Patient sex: M
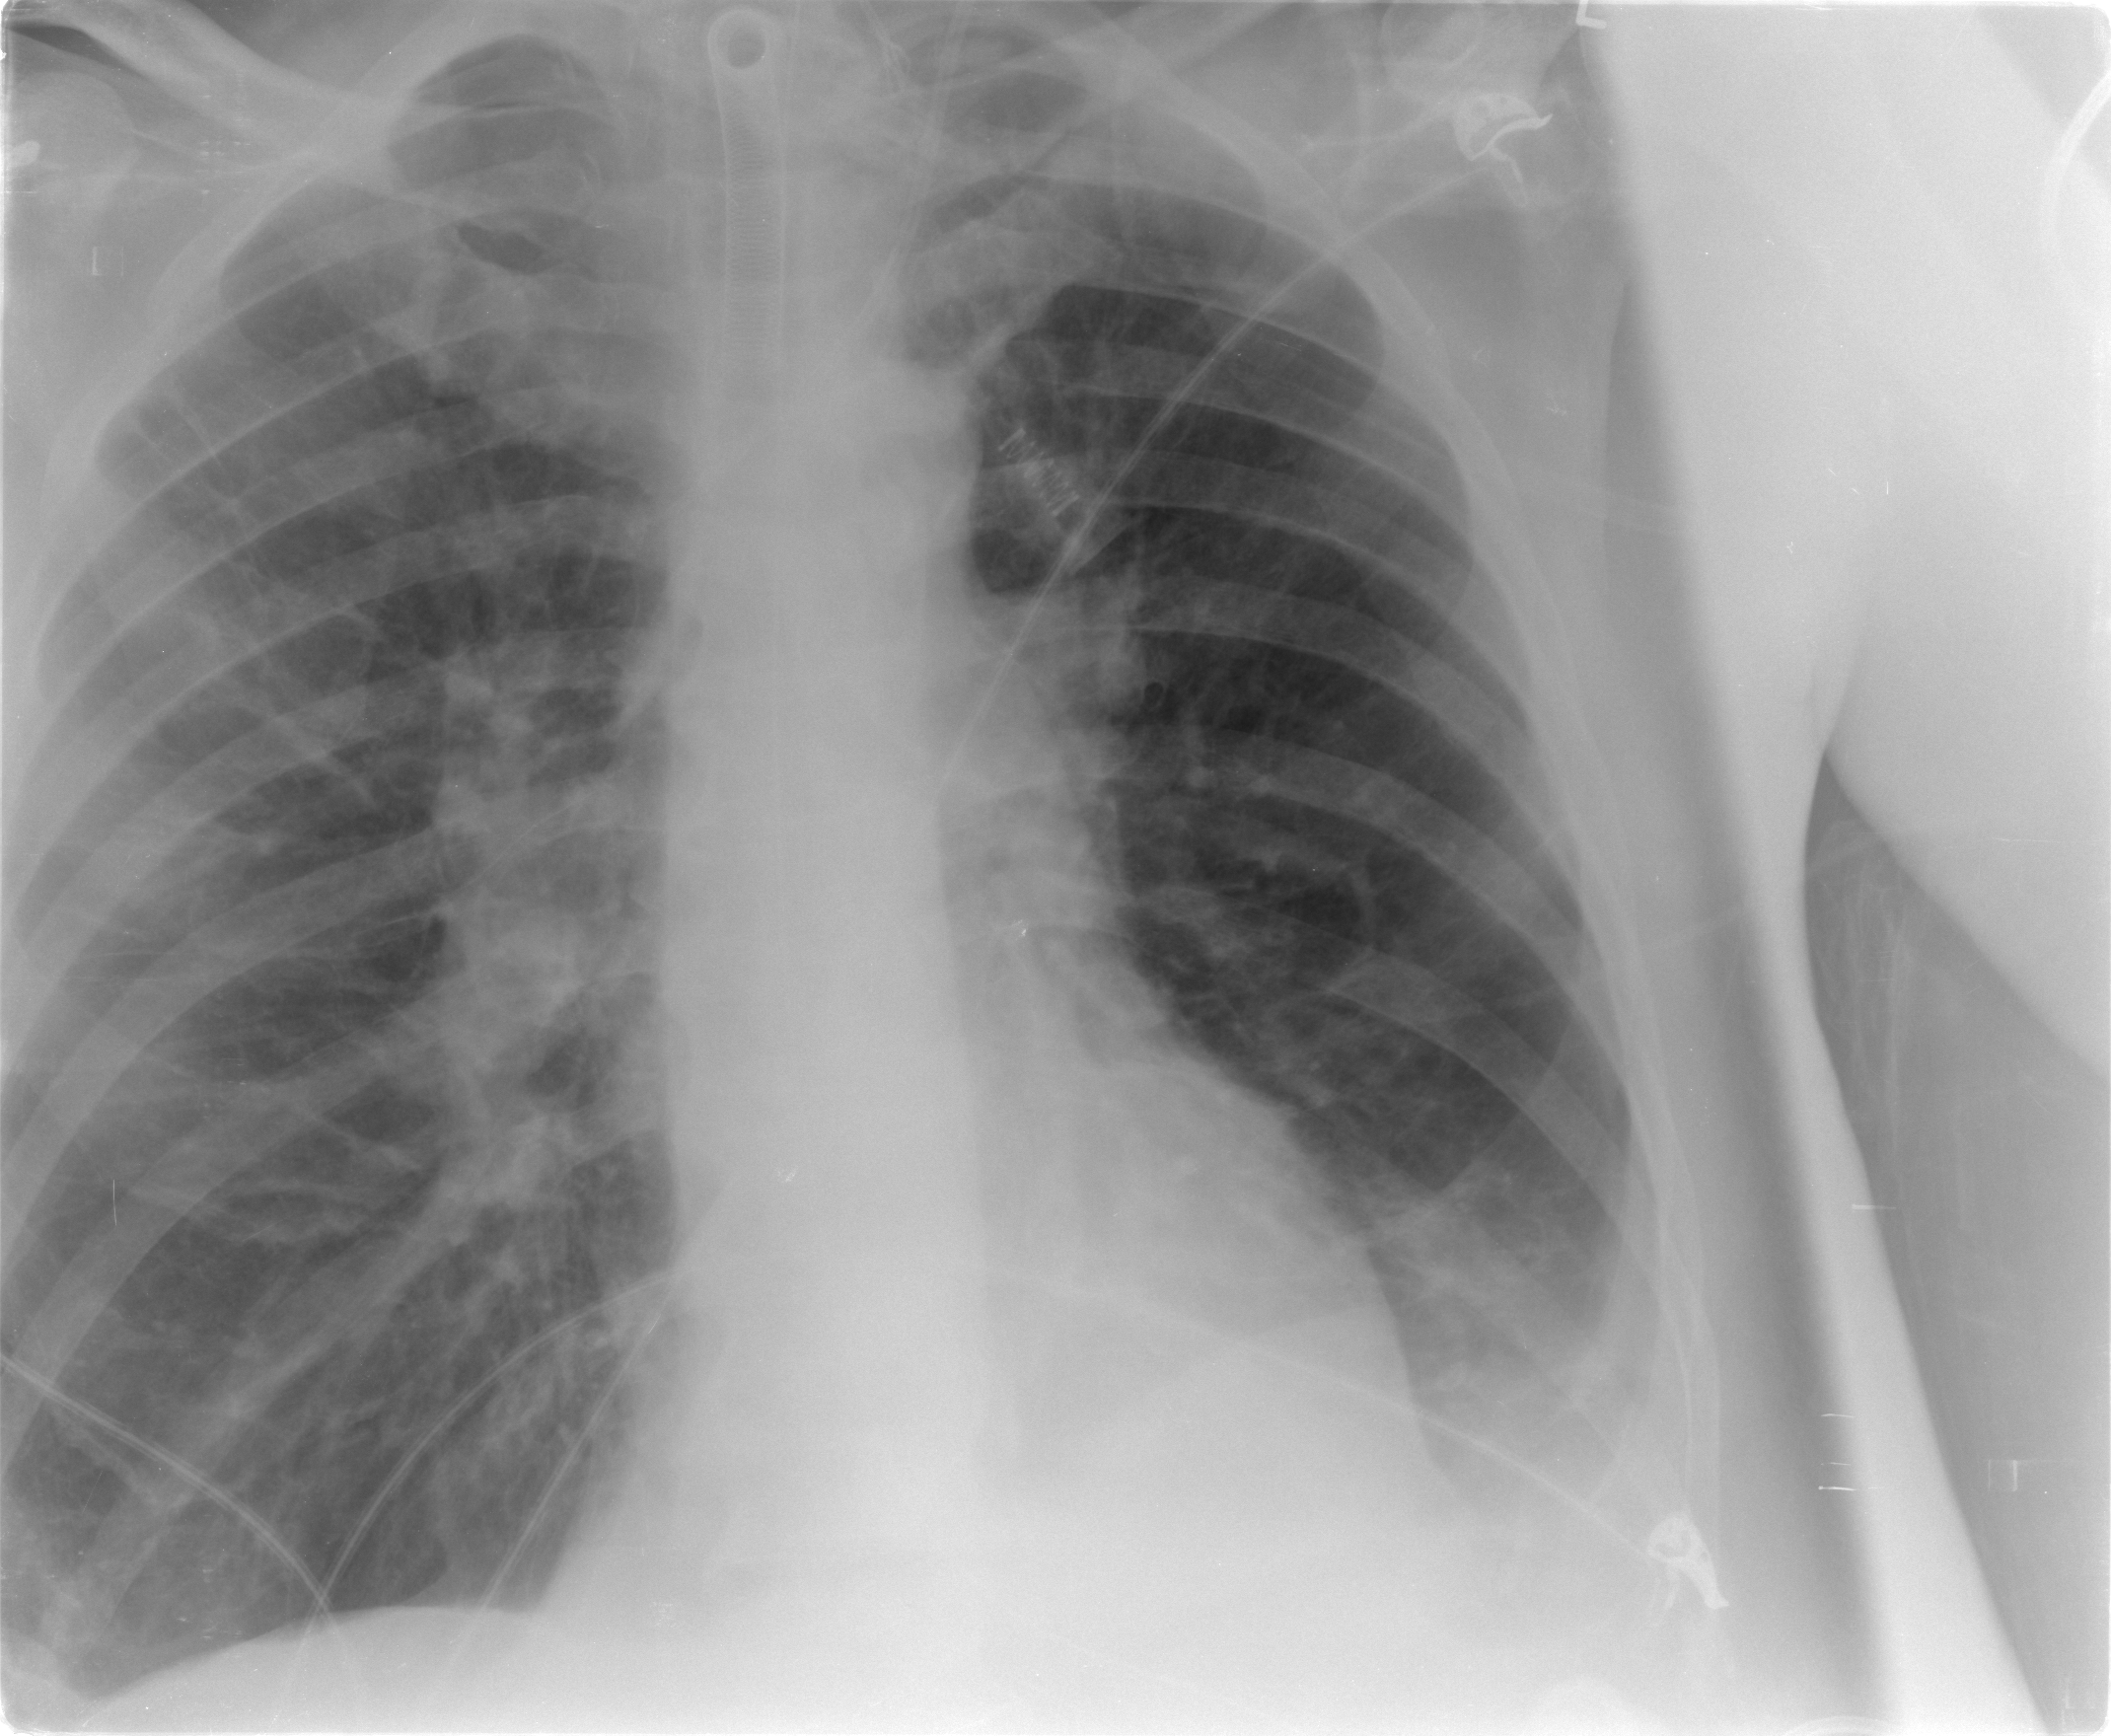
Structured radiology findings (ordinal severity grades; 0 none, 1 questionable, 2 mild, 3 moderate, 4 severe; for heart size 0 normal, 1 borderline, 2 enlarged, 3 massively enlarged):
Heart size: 0
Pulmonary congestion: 2
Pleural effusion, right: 0
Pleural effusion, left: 2
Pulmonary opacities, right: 0
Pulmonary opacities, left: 0
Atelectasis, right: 0
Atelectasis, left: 2